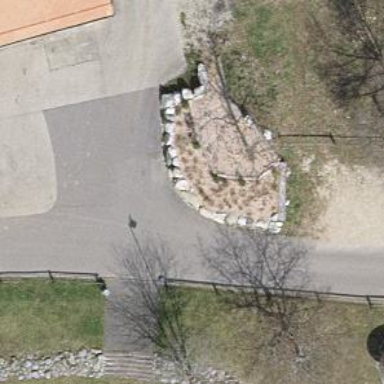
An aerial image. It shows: Picnic table located in leisure land area.